Aerial crown-view tile of a tropical tree (Barro Colorado Island, Panama), acquired 20250915:
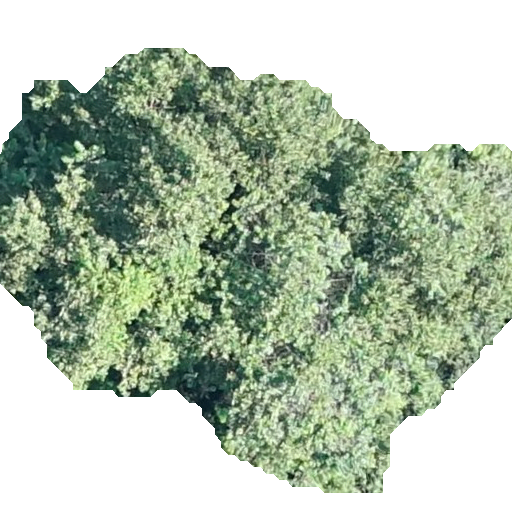
Species: Hieronyma alchorneoides
GBIF accepted scientific name: Hieronyma alchorneoides
Crown area: 237.868 m²